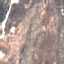
Land use / land cover class: HerbaceousVegetation